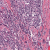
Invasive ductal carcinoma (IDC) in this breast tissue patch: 1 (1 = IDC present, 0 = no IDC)